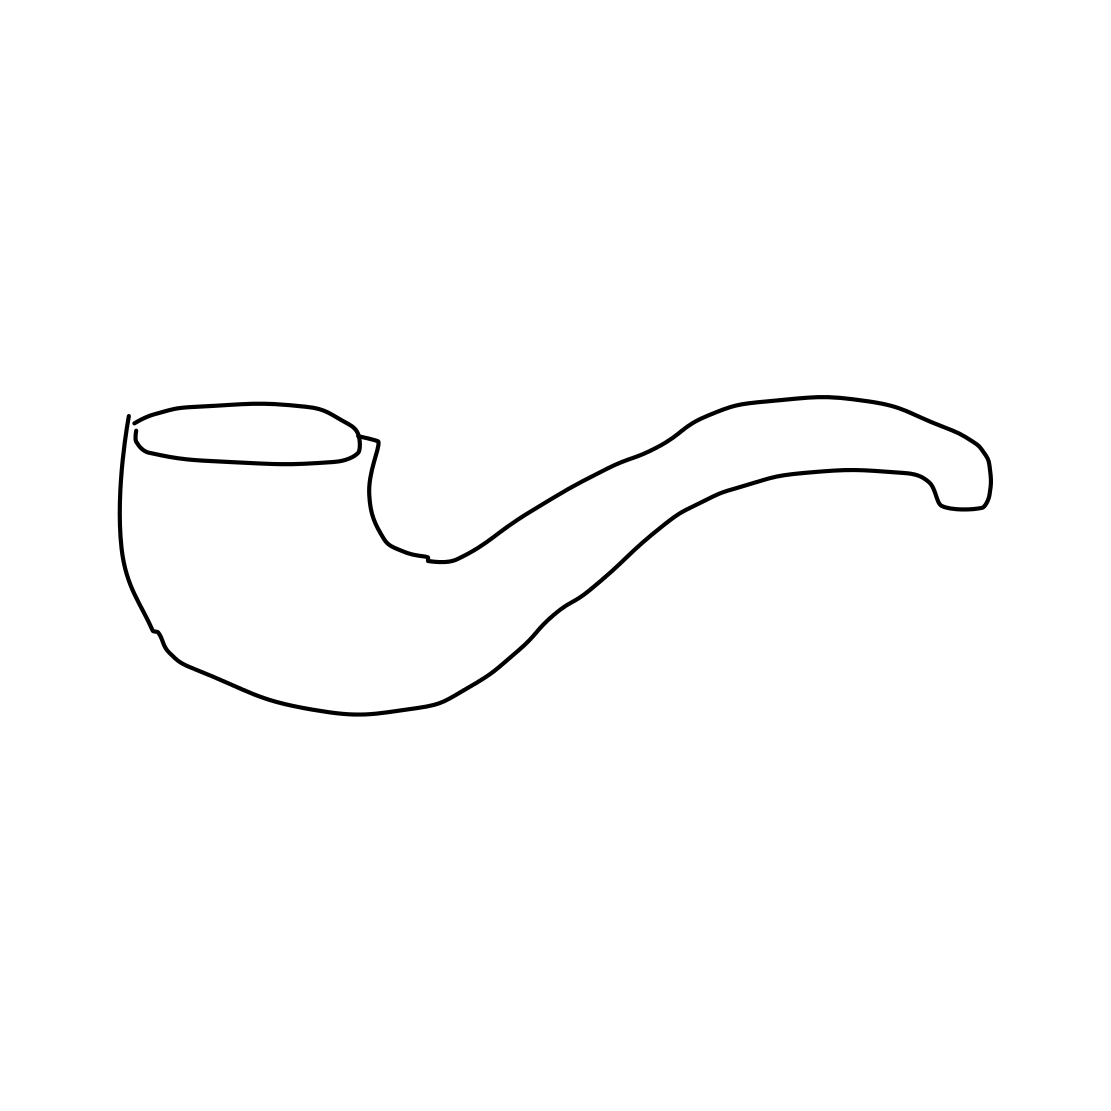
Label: pipe (for smoking)